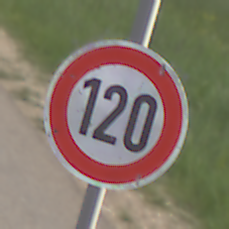
Verkehrszeichen: Geschwindigkeit120
Umgebung: Outdoor, RoadRail
Tageszeit: Midday
Wetter: PartlyCloudy
Licht: Natural
Jahreszeit: NotSpecified
Kontrast: LowContrast